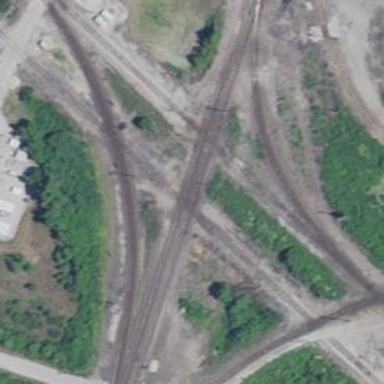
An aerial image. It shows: Railway crossing.